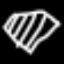
Label: diamond